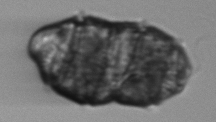
Label: Margalefidinium